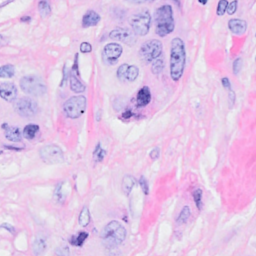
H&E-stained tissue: Breast